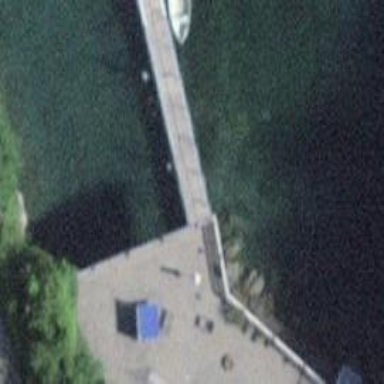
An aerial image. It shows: Man-made pier.